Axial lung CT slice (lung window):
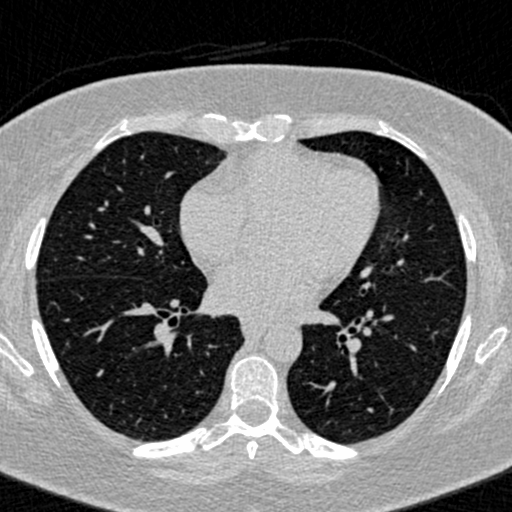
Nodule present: no